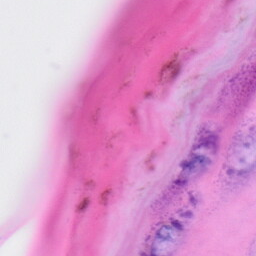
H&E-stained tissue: Skin